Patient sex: M
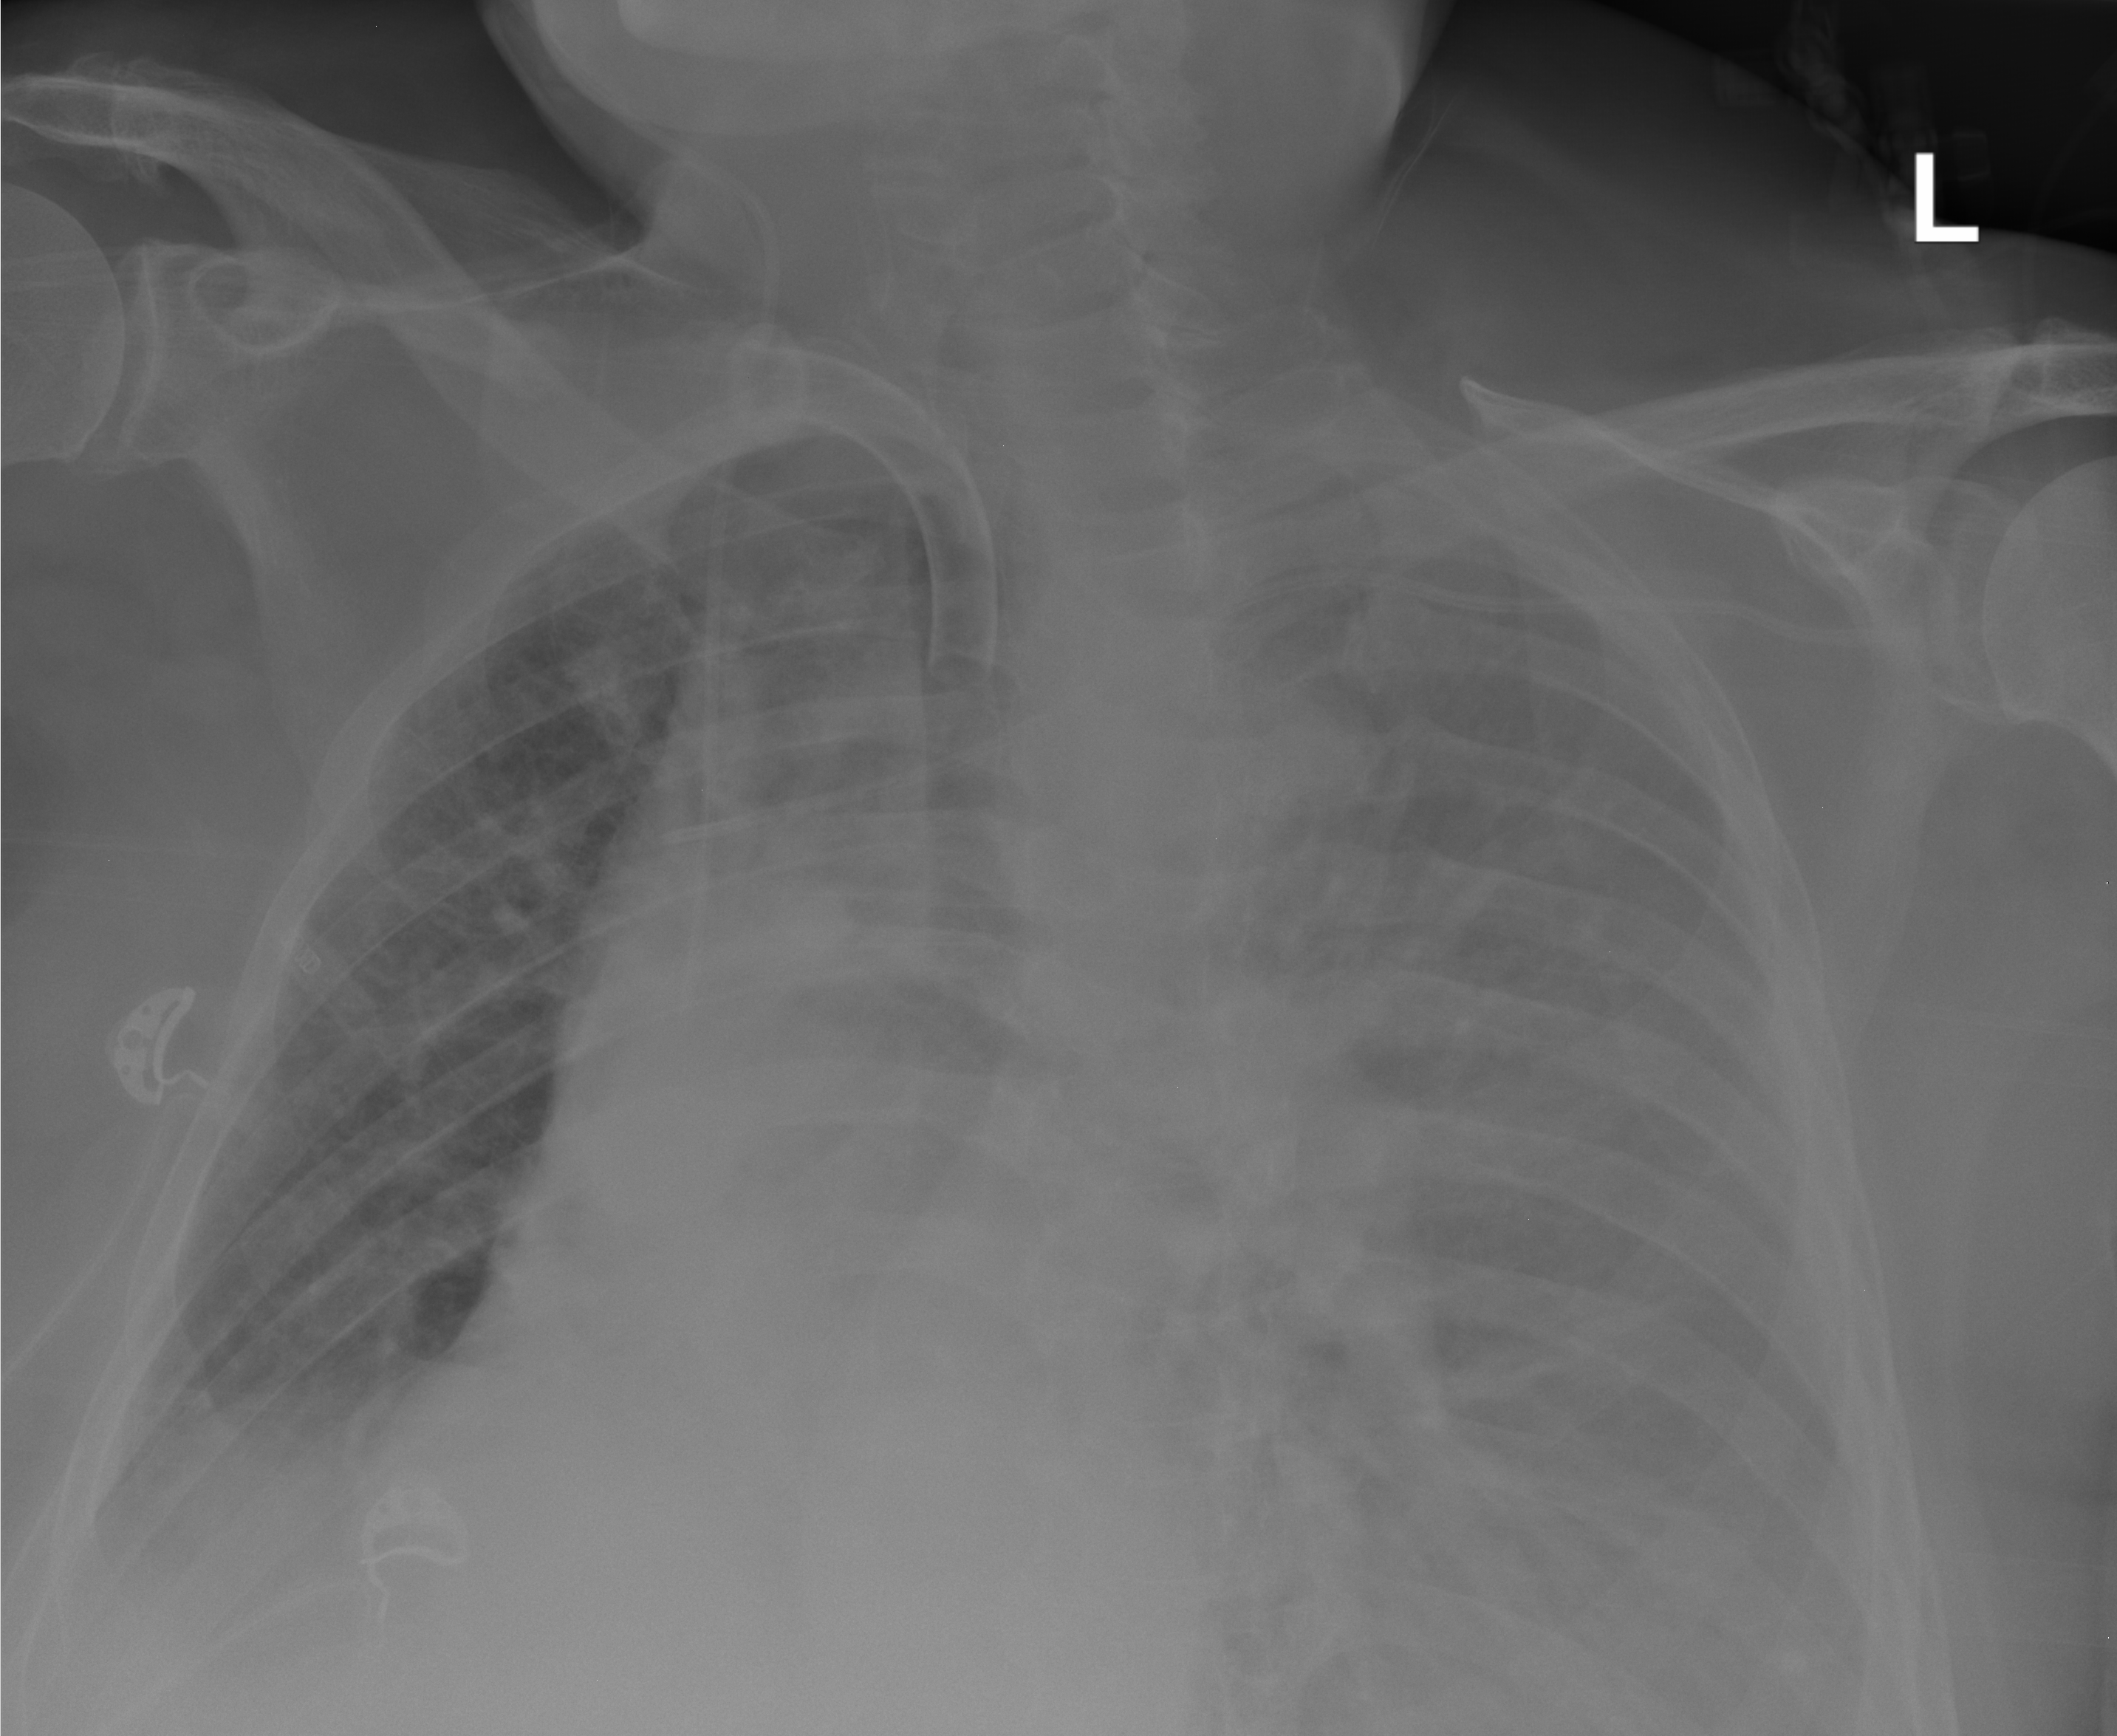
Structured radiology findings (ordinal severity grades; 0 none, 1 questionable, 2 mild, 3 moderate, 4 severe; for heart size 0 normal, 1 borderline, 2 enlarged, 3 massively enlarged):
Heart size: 0
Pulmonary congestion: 1
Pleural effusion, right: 1
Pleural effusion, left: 2
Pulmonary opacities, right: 0
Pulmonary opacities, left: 0
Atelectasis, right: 1
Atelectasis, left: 2